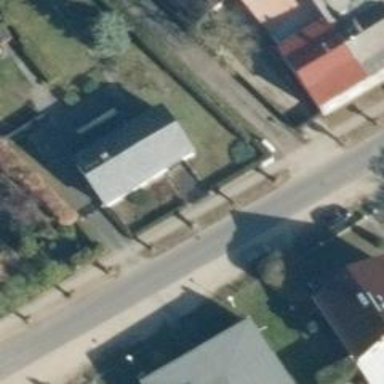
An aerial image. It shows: Residential building.